Field crop: maize
Growth stage: 2
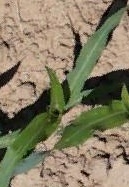
Species: maize